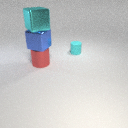
large red metal cylinder below large blue metal cube